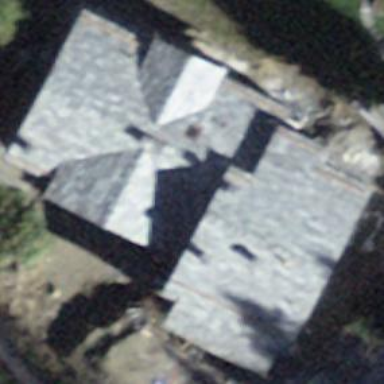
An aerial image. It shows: Building with tiled roof.